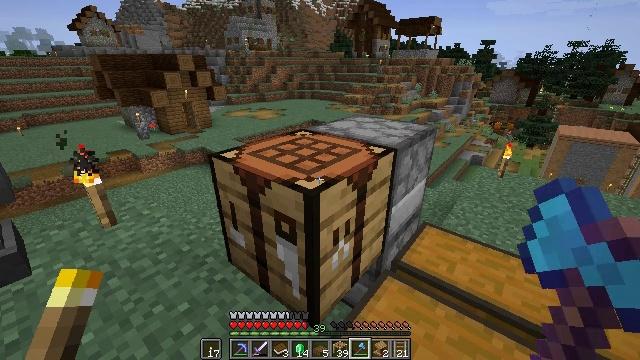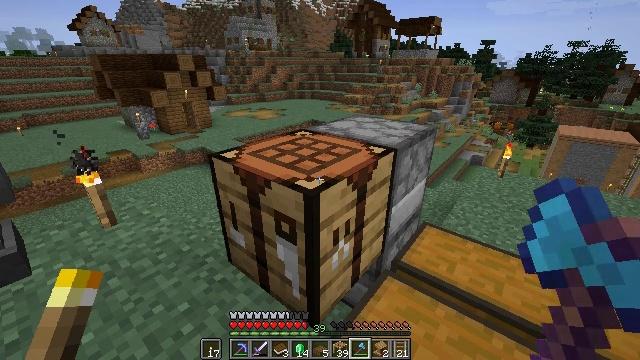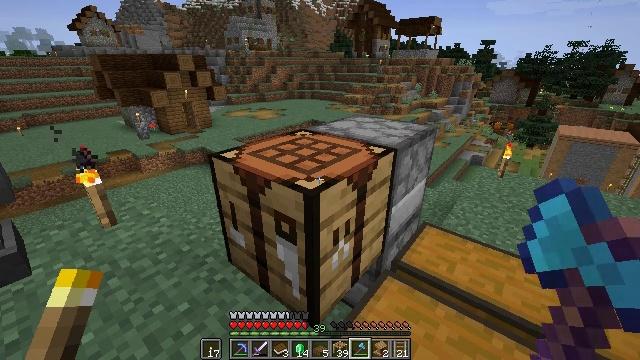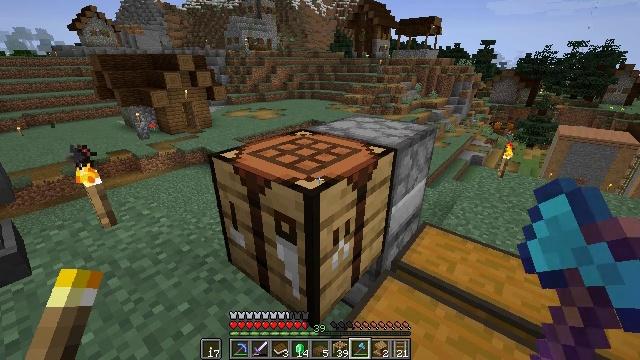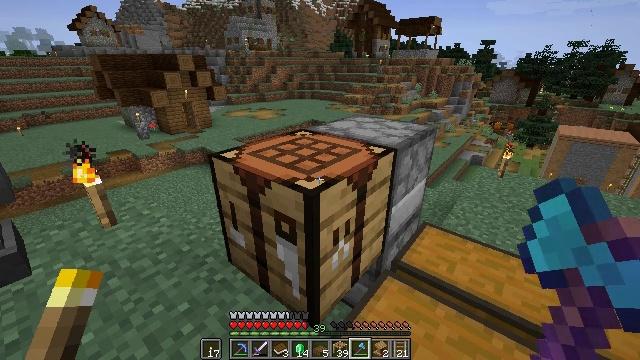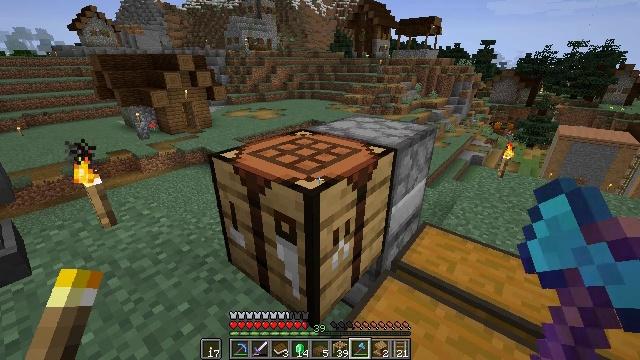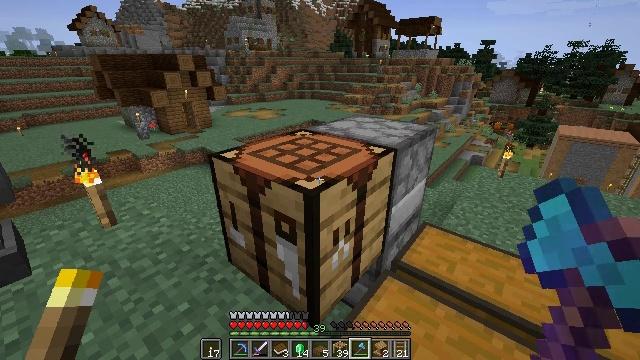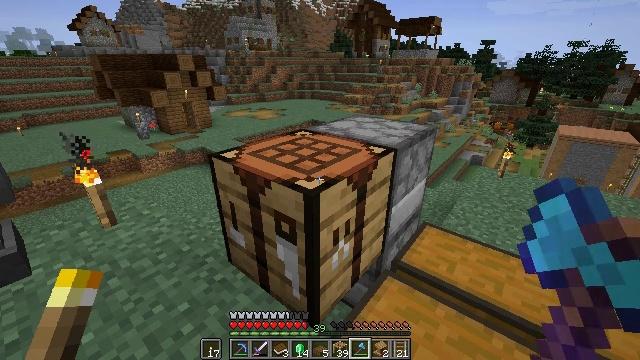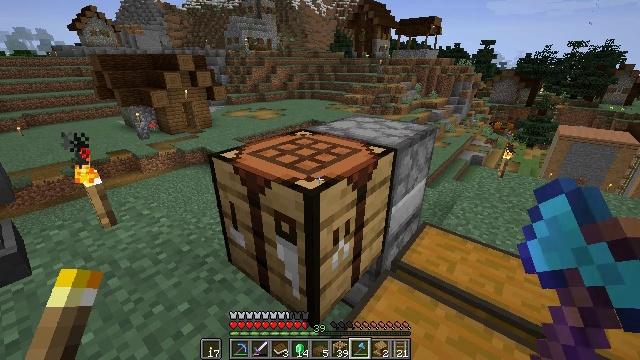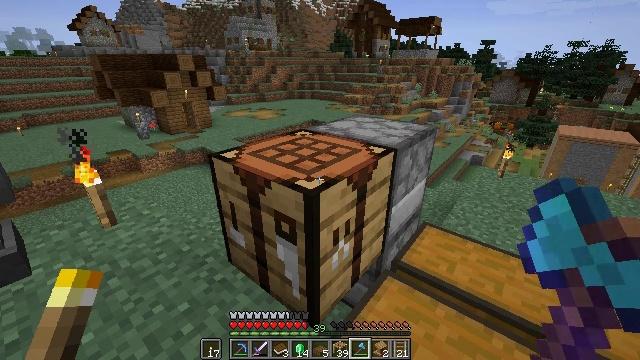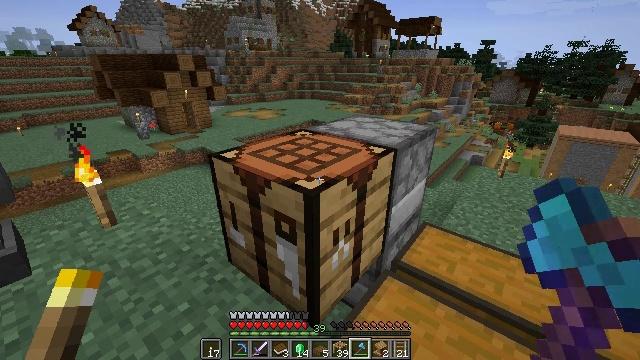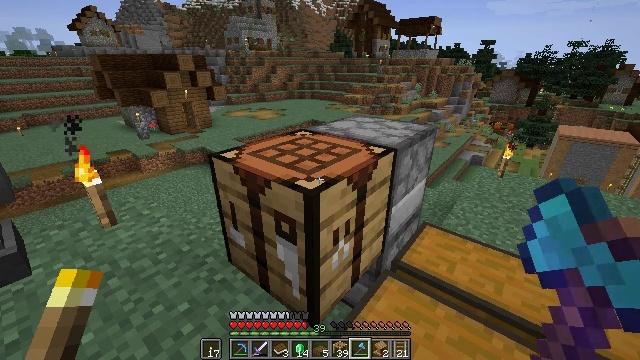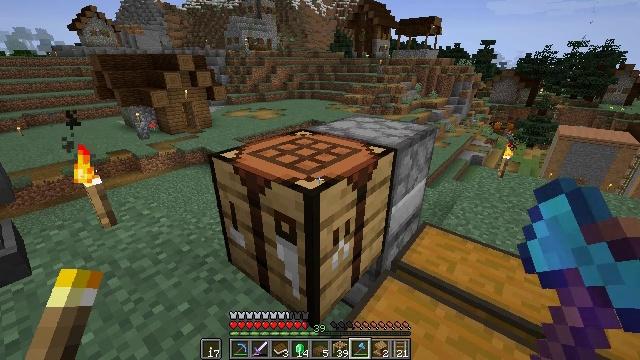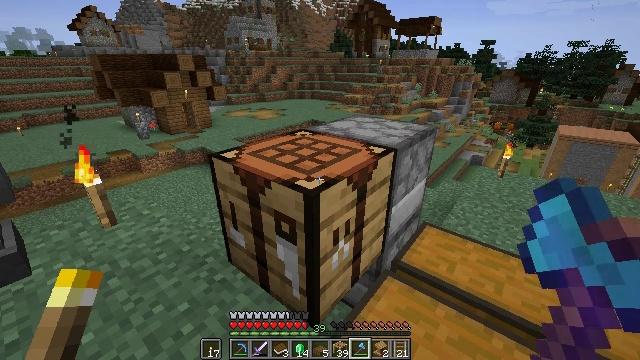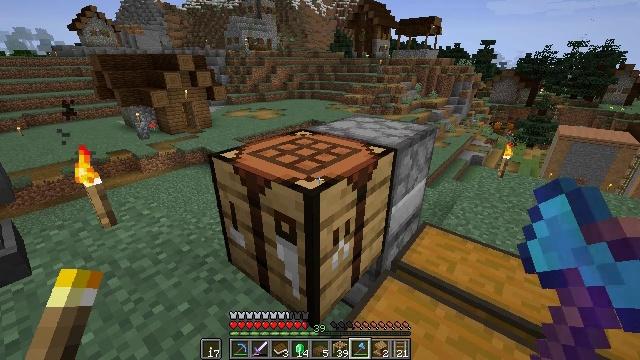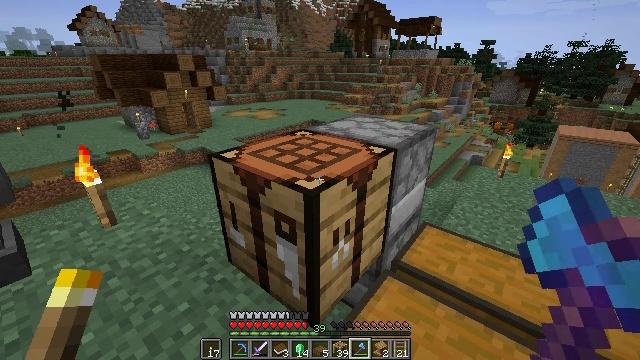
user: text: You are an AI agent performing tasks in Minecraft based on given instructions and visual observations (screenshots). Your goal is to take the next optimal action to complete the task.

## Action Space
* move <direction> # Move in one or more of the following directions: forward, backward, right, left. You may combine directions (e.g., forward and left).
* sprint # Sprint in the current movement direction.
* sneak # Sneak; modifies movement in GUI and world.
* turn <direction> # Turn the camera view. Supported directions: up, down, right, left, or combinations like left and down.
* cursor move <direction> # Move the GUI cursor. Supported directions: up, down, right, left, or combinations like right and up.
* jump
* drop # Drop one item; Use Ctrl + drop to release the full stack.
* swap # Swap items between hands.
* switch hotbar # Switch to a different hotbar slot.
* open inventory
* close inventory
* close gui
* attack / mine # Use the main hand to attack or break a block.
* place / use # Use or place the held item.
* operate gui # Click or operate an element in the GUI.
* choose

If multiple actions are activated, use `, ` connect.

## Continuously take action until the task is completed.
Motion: motion action
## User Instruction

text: Reclaim the spruce slab for later use.
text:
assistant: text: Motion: no_op
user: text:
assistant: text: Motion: no_op
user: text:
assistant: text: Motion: no_op
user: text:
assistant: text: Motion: no_op
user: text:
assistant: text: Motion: no_op
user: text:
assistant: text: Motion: no_op
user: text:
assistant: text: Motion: no_op
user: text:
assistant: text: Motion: no_op
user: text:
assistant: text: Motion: no_op
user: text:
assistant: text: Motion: no_op
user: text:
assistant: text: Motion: no_op
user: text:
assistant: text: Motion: no_op
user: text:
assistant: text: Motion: no_op
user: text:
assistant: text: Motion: no_op
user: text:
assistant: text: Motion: no_op
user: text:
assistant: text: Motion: no_op
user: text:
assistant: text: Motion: no_op
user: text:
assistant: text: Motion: no_op
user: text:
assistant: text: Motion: no_op
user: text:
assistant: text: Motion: no_op
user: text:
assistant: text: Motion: no_op
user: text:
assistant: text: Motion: no_op
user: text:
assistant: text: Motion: no_op
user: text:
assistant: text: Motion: no_op
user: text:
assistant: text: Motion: no_op
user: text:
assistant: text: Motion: no_op
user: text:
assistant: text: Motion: no_op
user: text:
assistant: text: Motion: no_op
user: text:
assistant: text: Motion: no_op
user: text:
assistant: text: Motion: no_op